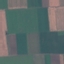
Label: AnnualCrop